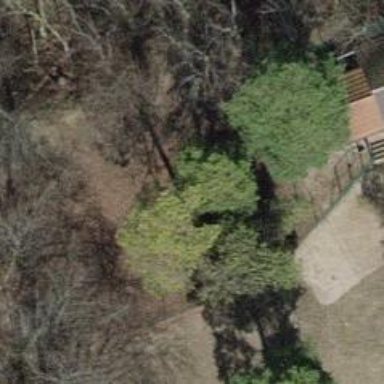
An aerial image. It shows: Evergreen tree with needle-leaved leaves.